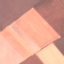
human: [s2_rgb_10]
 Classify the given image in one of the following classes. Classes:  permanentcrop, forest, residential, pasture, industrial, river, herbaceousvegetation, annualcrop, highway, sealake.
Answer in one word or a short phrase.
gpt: AnnualCrop